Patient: sex M, age 54
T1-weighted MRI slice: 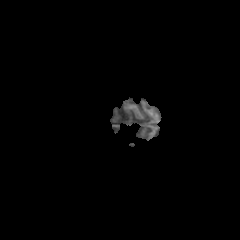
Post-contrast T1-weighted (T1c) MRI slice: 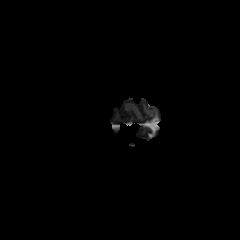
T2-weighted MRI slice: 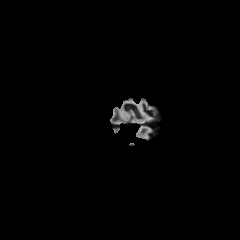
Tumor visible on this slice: no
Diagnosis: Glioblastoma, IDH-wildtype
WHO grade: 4